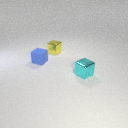
small cyan metal cube in front of small yellow metal cube